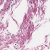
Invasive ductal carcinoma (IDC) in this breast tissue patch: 0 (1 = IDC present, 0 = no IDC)